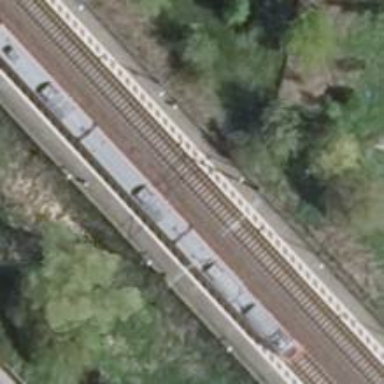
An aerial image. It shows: Stop position for public transport on the railway.